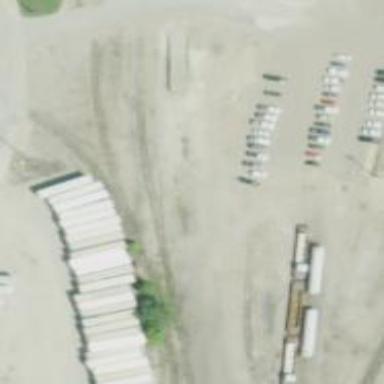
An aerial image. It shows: Abandoned railway yard is depicted.